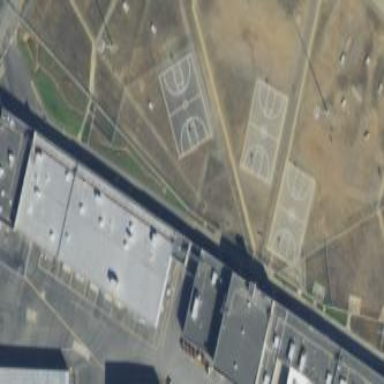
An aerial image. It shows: Prison building.